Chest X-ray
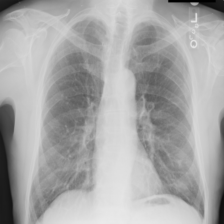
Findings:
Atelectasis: negative
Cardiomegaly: negative
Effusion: negative
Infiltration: negative
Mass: negative
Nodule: negative
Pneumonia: negative
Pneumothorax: negative
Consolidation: negative
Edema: negative
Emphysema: negative
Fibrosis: negative
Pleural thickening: negative
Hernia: negative